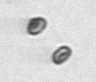
Label: Thalassiosira_sp_aff_mala